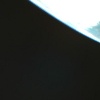
Label: space